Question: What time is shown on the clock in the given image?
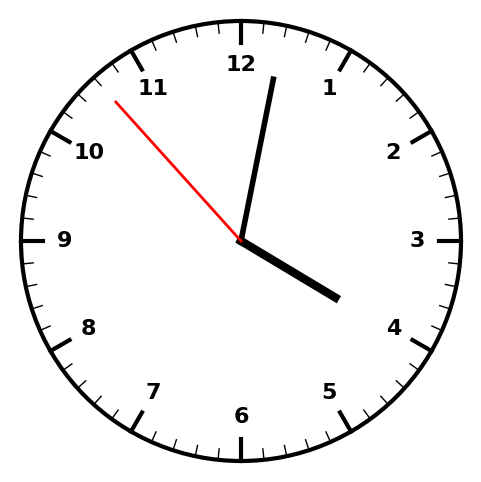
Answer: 04:01:53